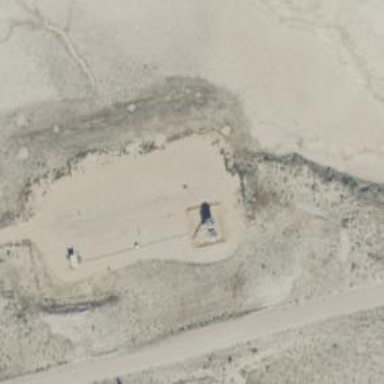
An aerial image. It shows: Petroleum well.